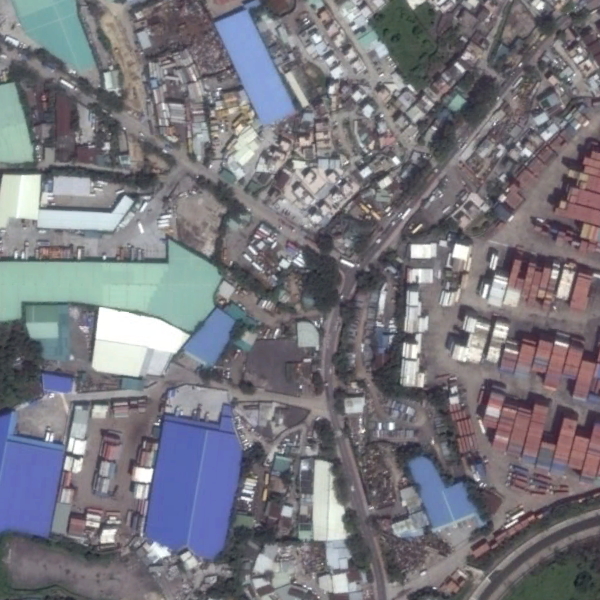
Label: Industrial